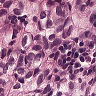
Metastatic tissue present: yes